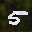
Label: 5